Field crop: maize
Growth stage: 2
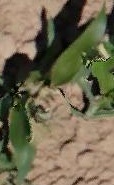
Species: maize